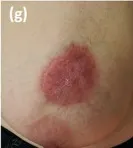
Dermatological and histopathological characteristics of pyoderma gangrenosum. Complete healing with hypertrophic aspects.
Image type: medical_photograph (skin_photograph)